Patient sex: M
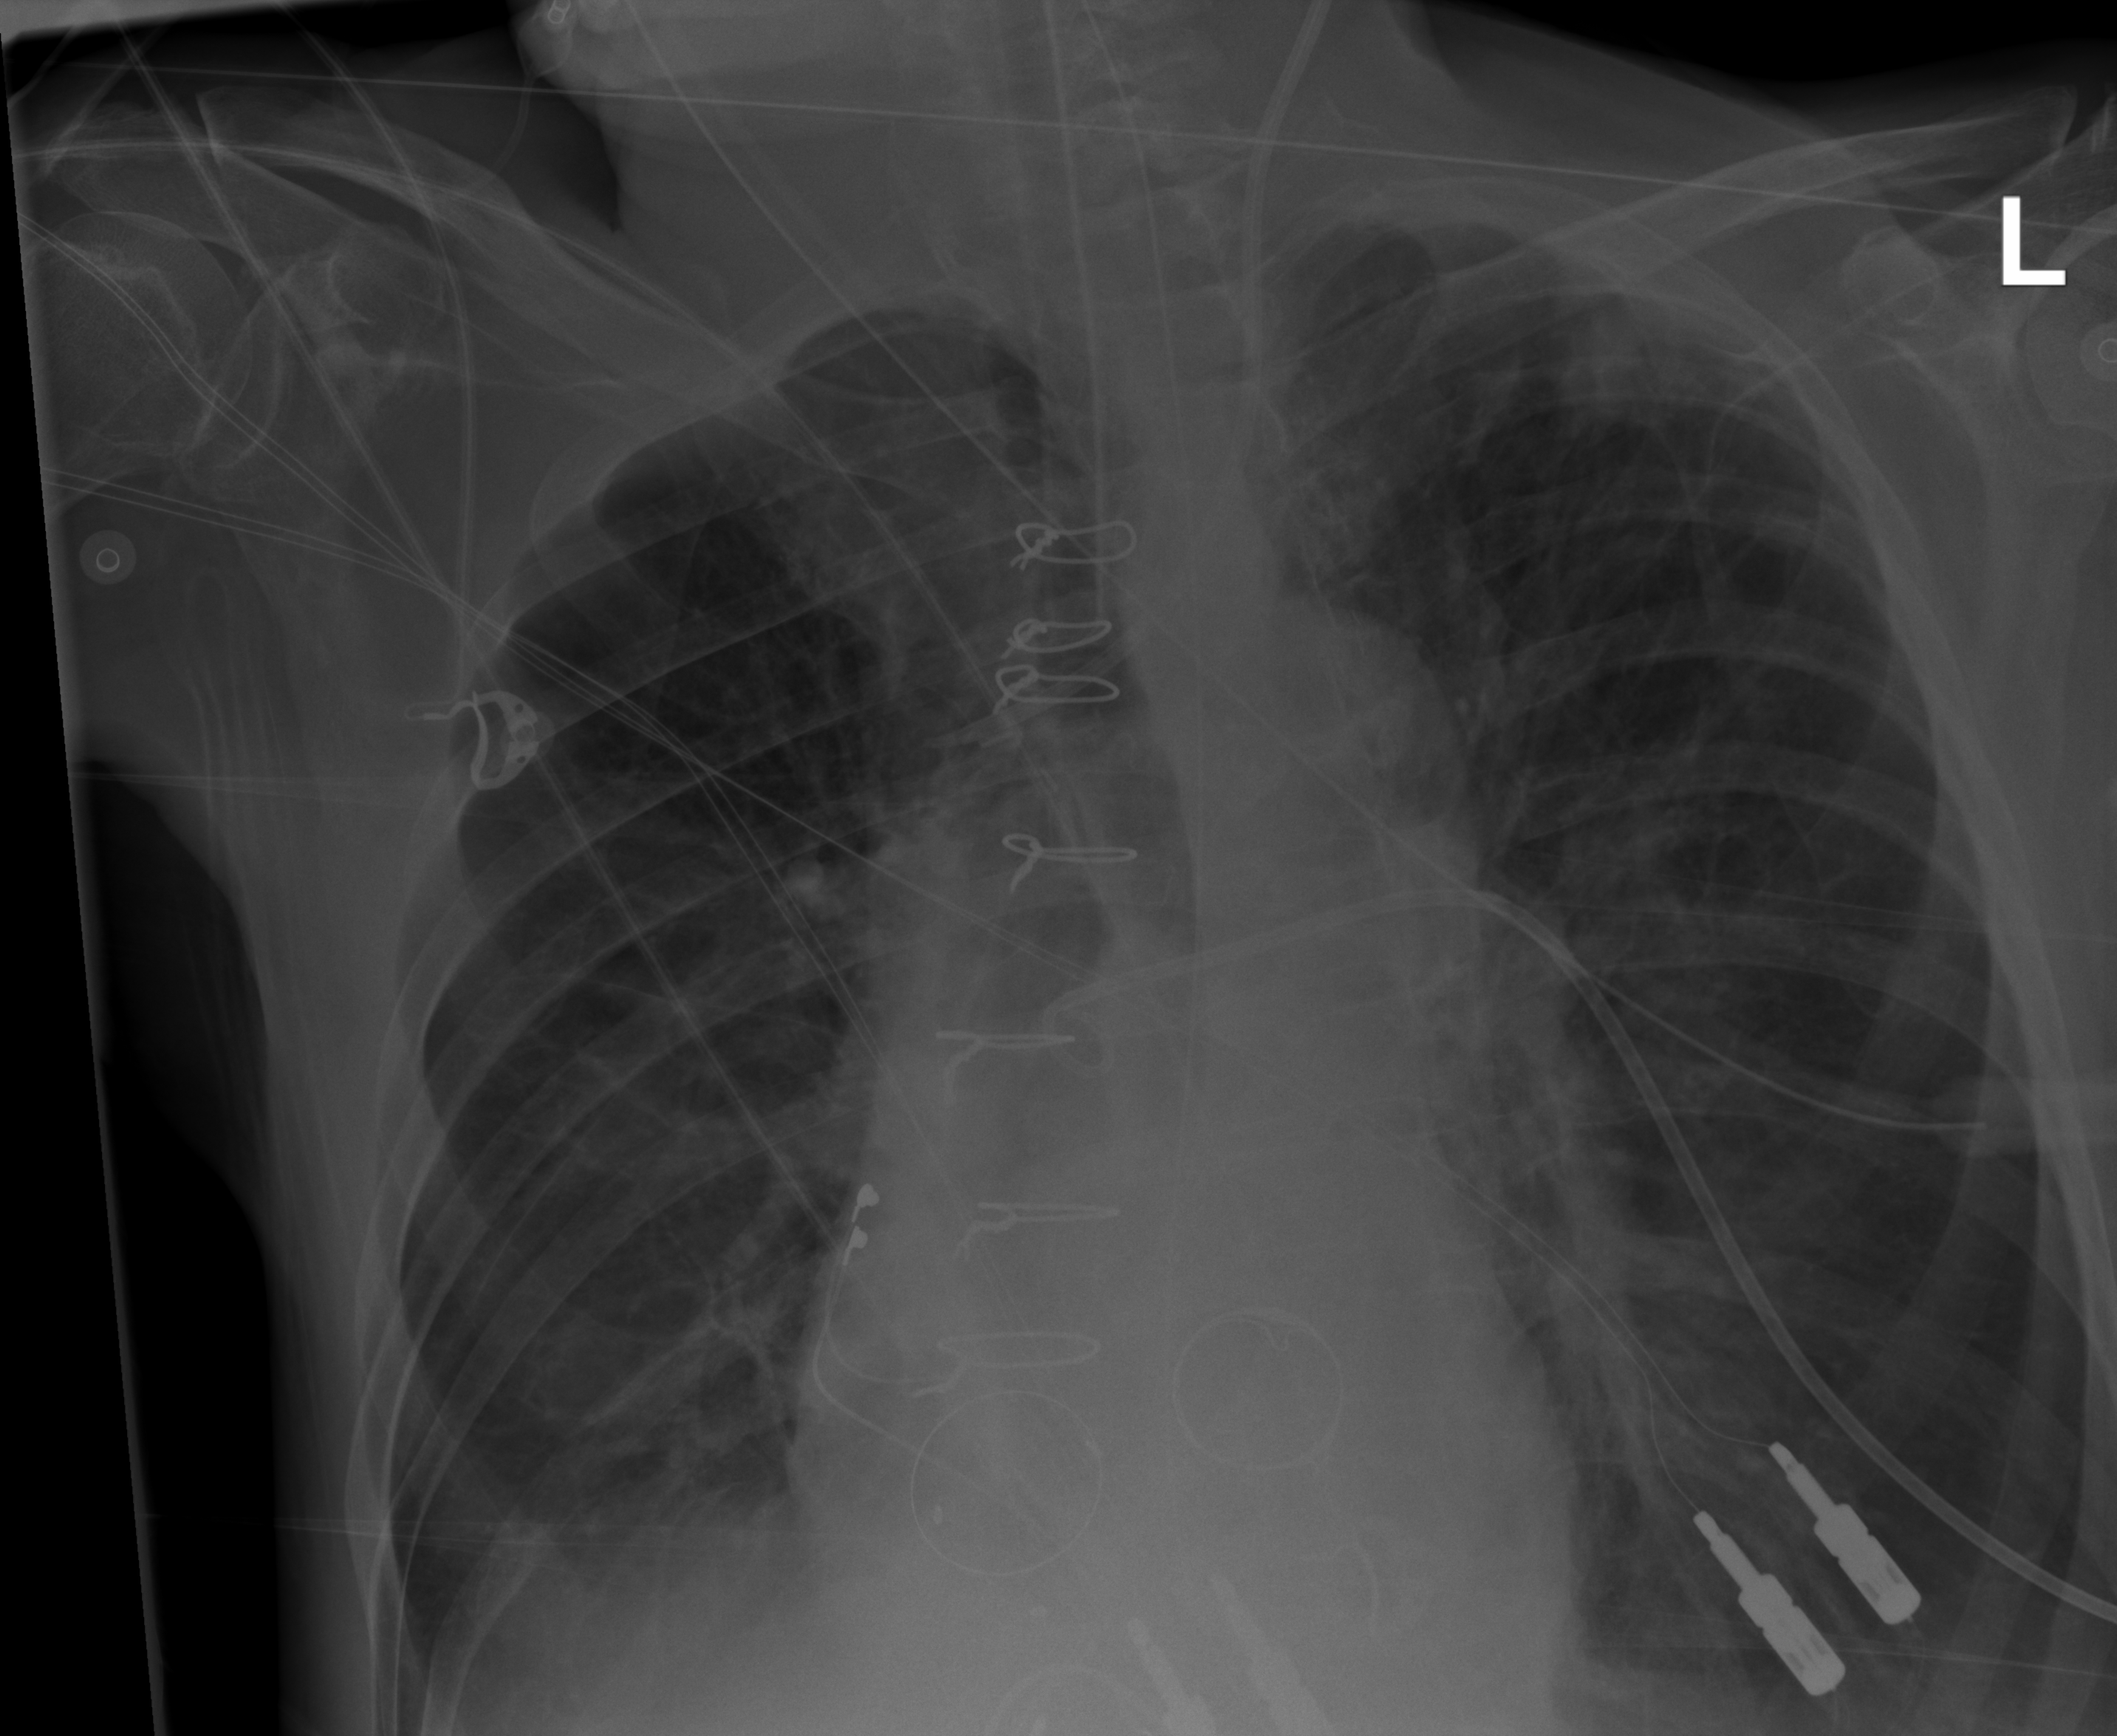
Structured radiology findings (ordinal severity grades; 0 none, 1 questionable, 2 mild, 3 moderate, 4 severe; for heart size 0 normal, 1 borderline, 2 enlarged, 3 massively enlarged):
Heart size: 0
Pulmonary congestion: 0
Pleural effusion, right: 2
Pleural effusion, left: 0
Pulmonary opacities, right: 1
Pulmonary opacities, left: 2
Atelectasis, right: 2
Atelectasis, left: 2